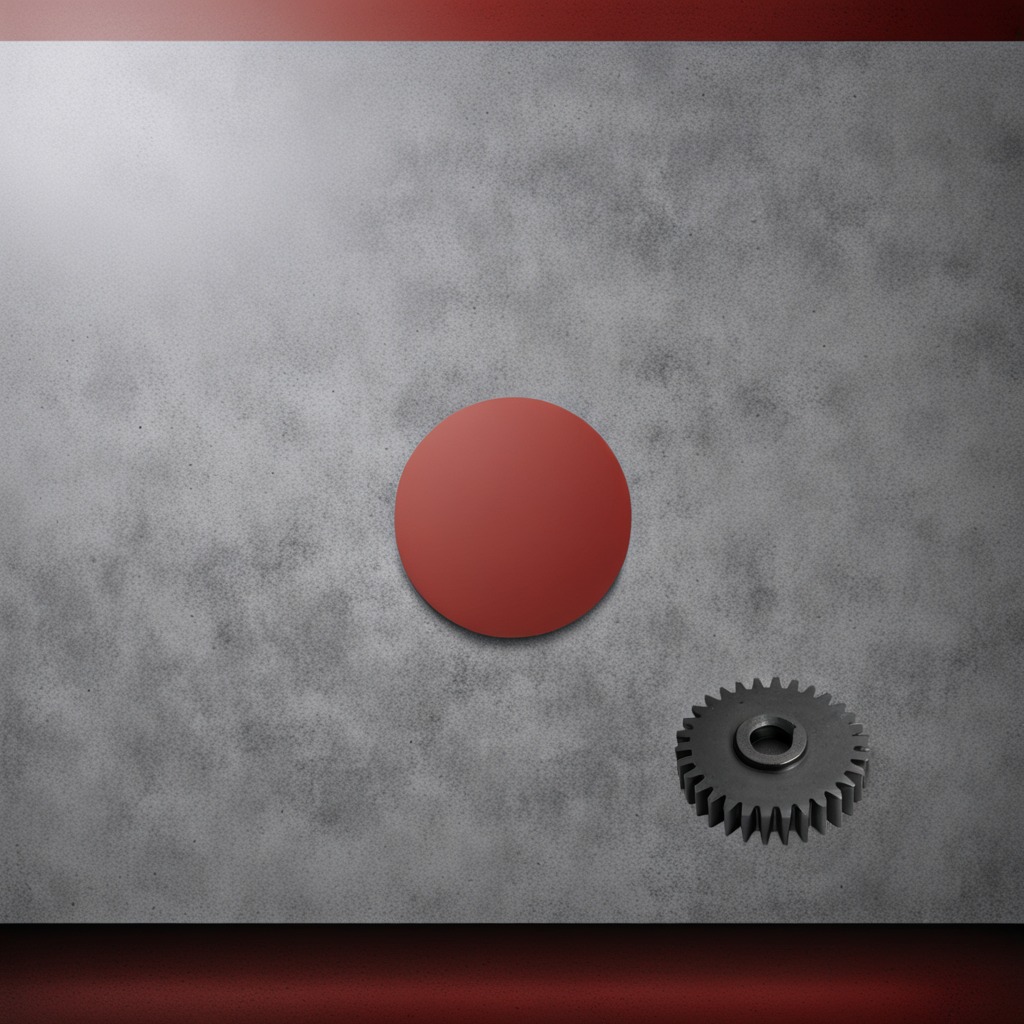
A steel gear with teeth is lying on the granite tabletop.